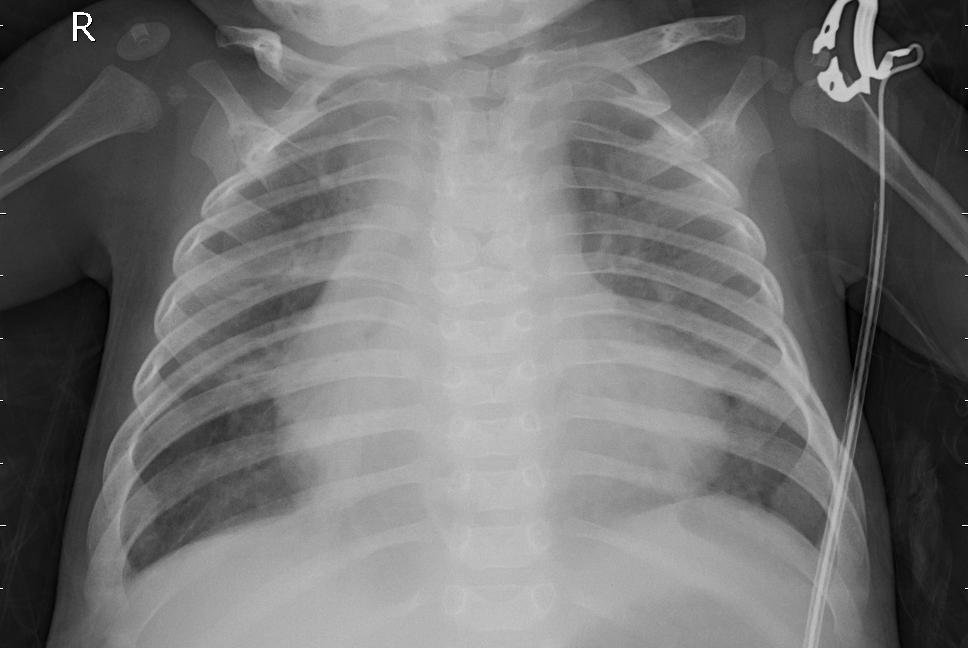
Diagnosis: PNEUMONIA